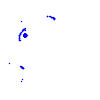
Particle: electron